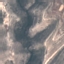
Land use / land cover class: HerbaceousVegetation